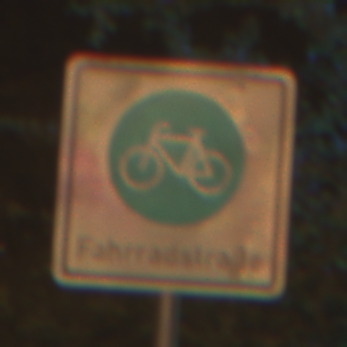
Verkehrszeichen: BeginnFahrradstrasse
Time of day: Night
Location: Outdoor (Urban)
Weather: PartlyCloudy
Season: NotSpecified
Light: Artificial